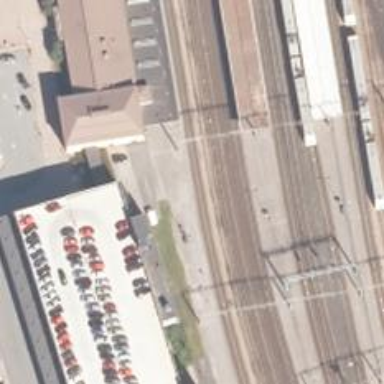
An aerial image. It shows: Close-up of railway platform edge.